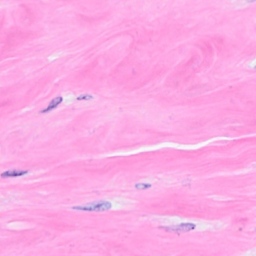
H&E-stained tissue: Breast